Question: What permission is not allowed?
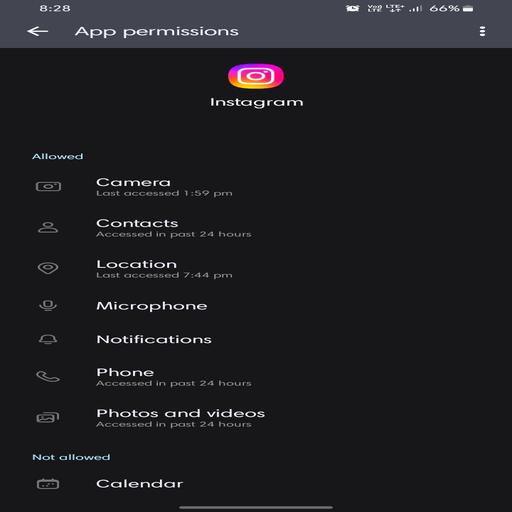
Answer: Calendar